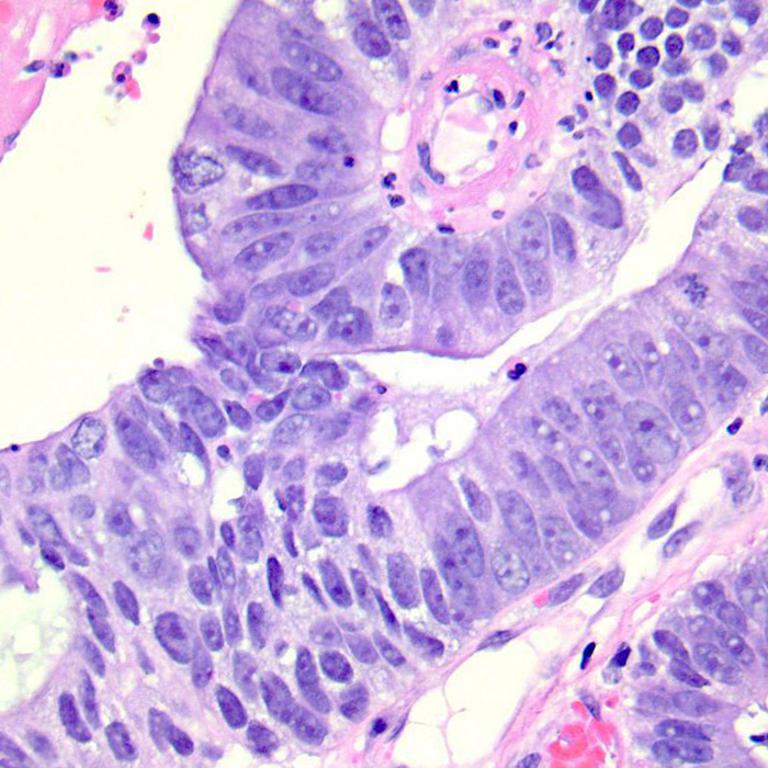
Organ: colon
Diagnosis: adenocarcinomas